Question: I am looking for a simple way to middle-right align a img in a DIV, i.e., vertical-middle and horizontal-right align, like this:

I tried using vertical-align:middle and float:right in IMG styles, but seems not work together..
'''
<div style='height: 300px; width: 300px'>
<img src= 'http://www.w3schools.com/tags/smiley.gif' style='vertical-align: middle; float: right;'/>
</div>
'''
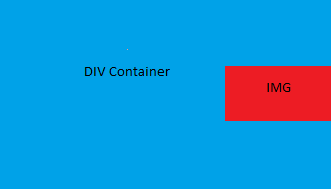
Answer: '''
<DIV style='height: 300px; width: 300px;border:1px solid #ff0000;display:table-cell;vertical-align: middle'>
<img src= 'http://www.w3schools.com/tags/smiley.gif' style='float:right;'/>
</DIV>
'''
BTW, you are using "styles=" in your image tag. This is invalid.